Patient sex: F
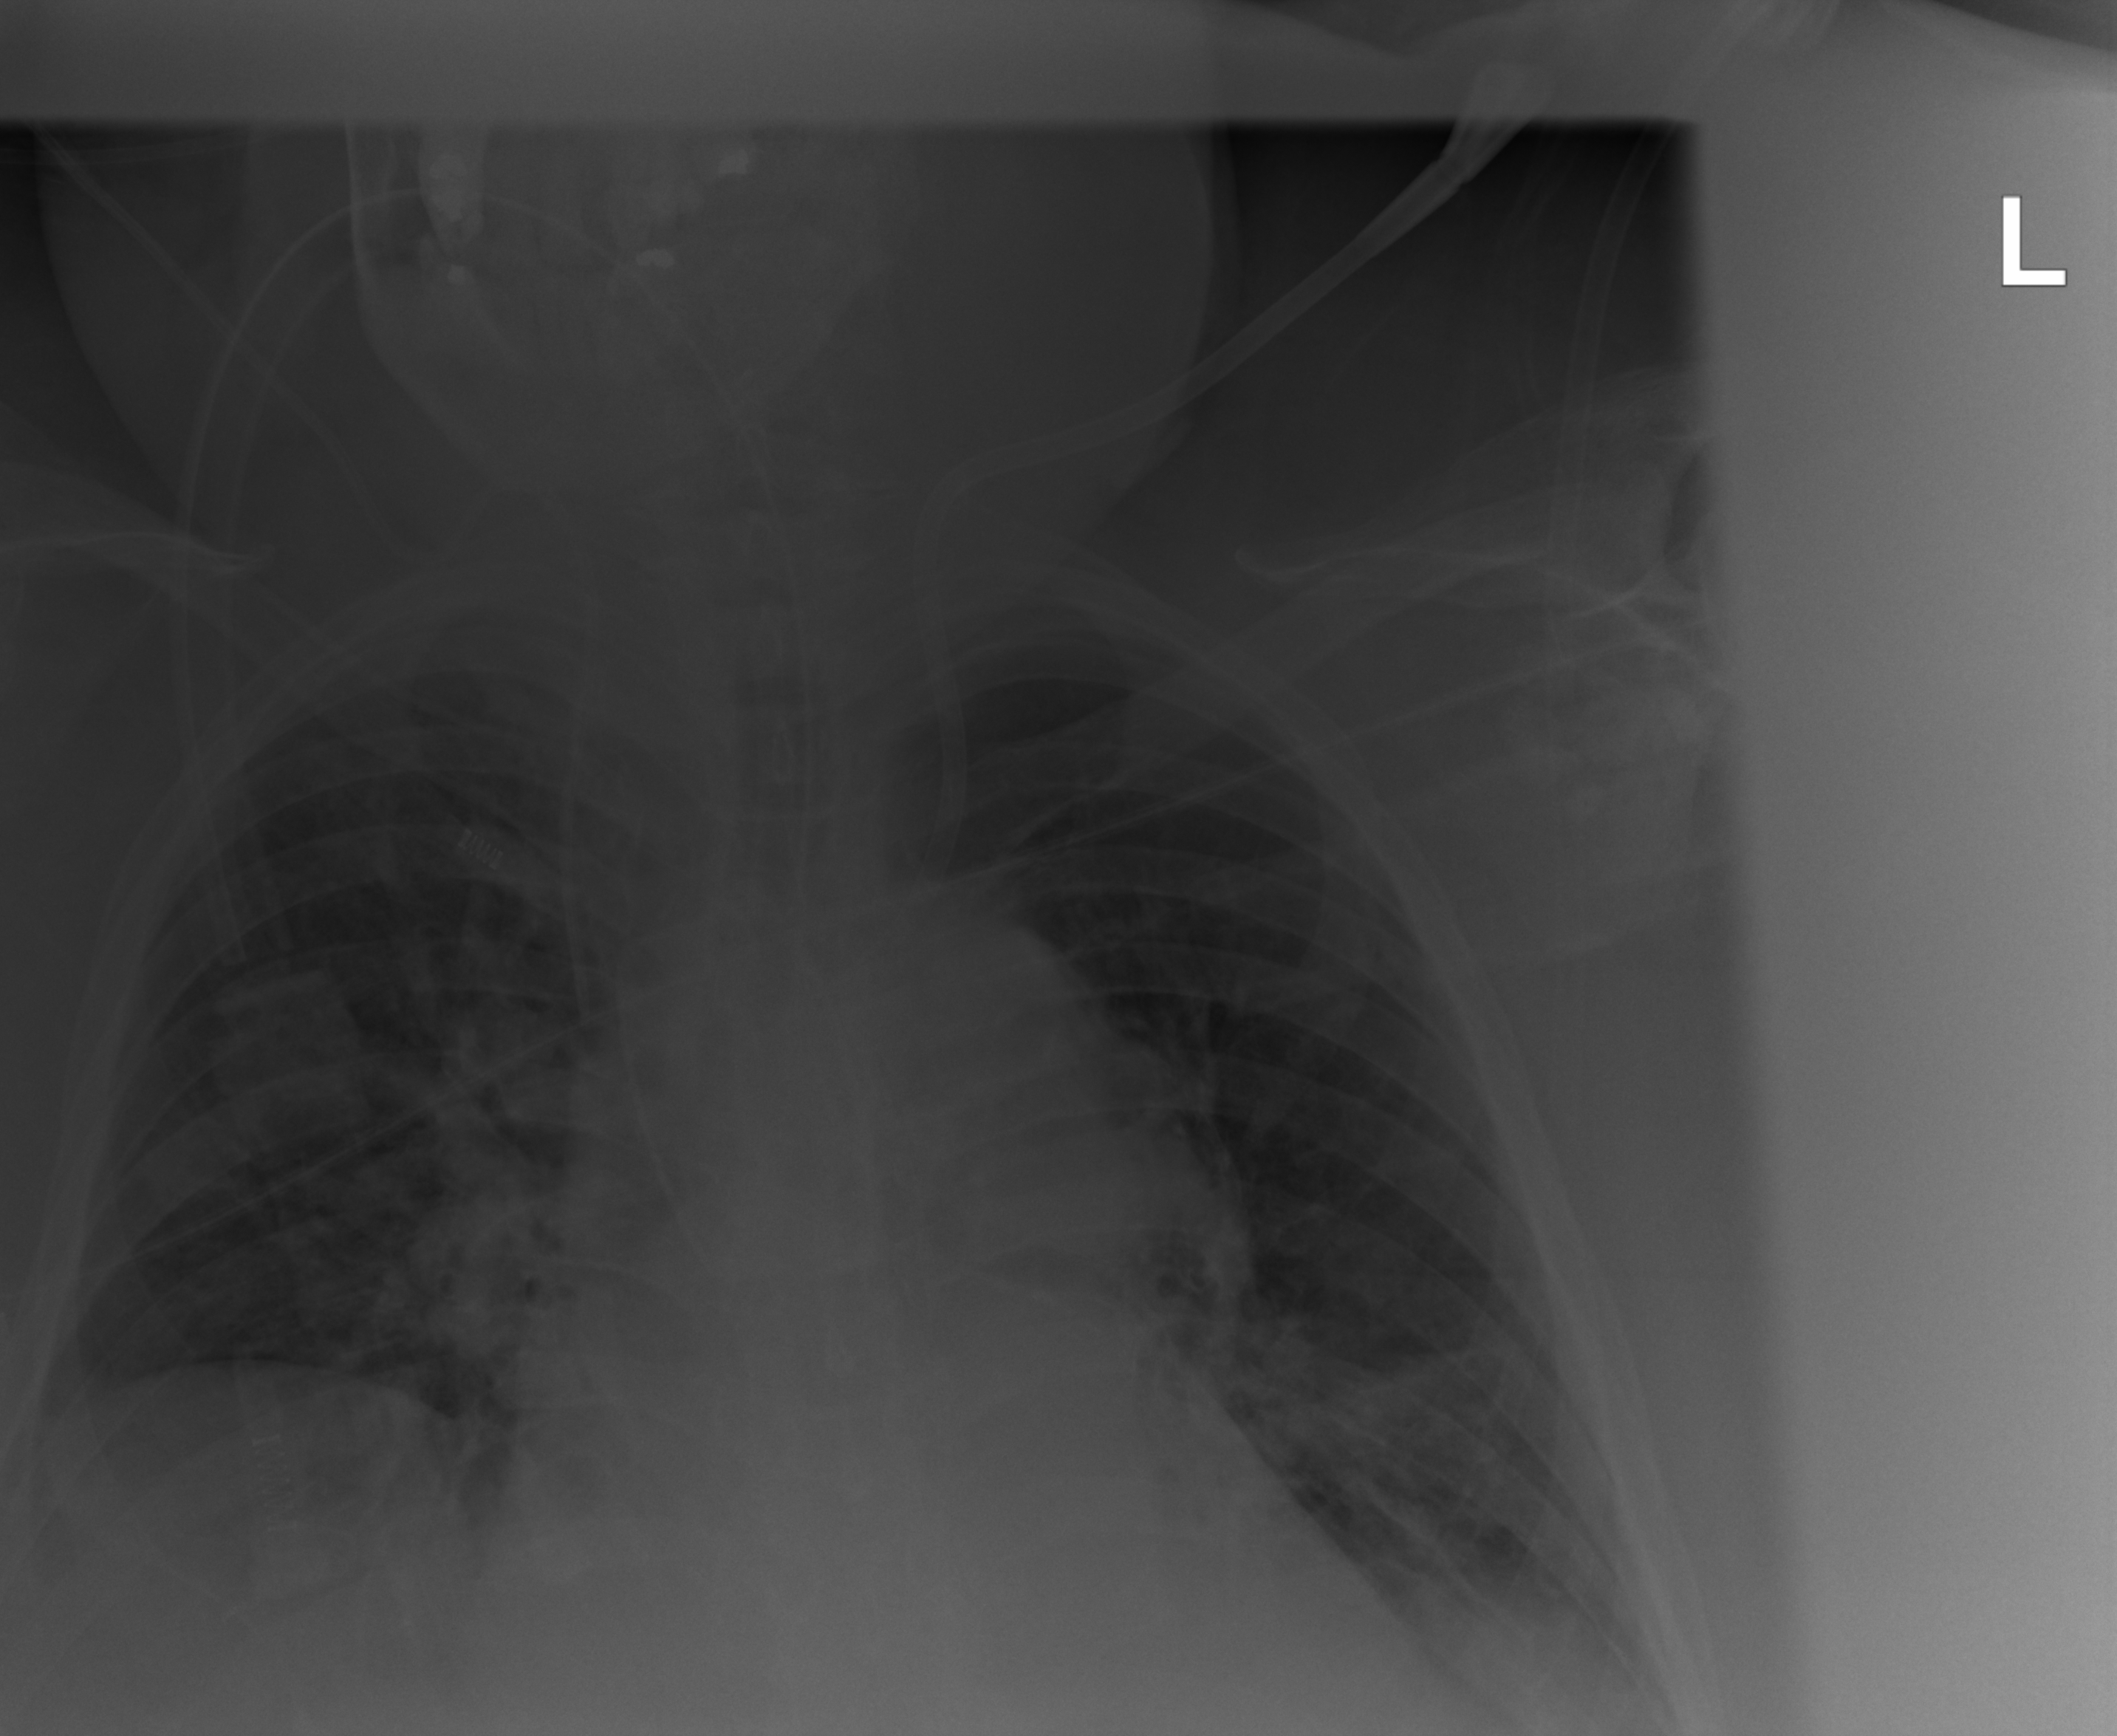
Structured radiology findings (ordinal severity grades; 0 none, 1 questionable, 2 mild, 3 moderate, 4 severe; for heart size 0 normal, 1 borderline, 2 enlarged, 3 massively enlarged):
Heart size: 2
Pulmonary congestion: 3
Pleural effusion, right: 1
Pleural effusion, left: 2
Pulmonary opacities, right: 2
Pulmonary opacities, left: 2
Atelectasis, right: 2
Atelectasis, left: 2